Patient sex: M
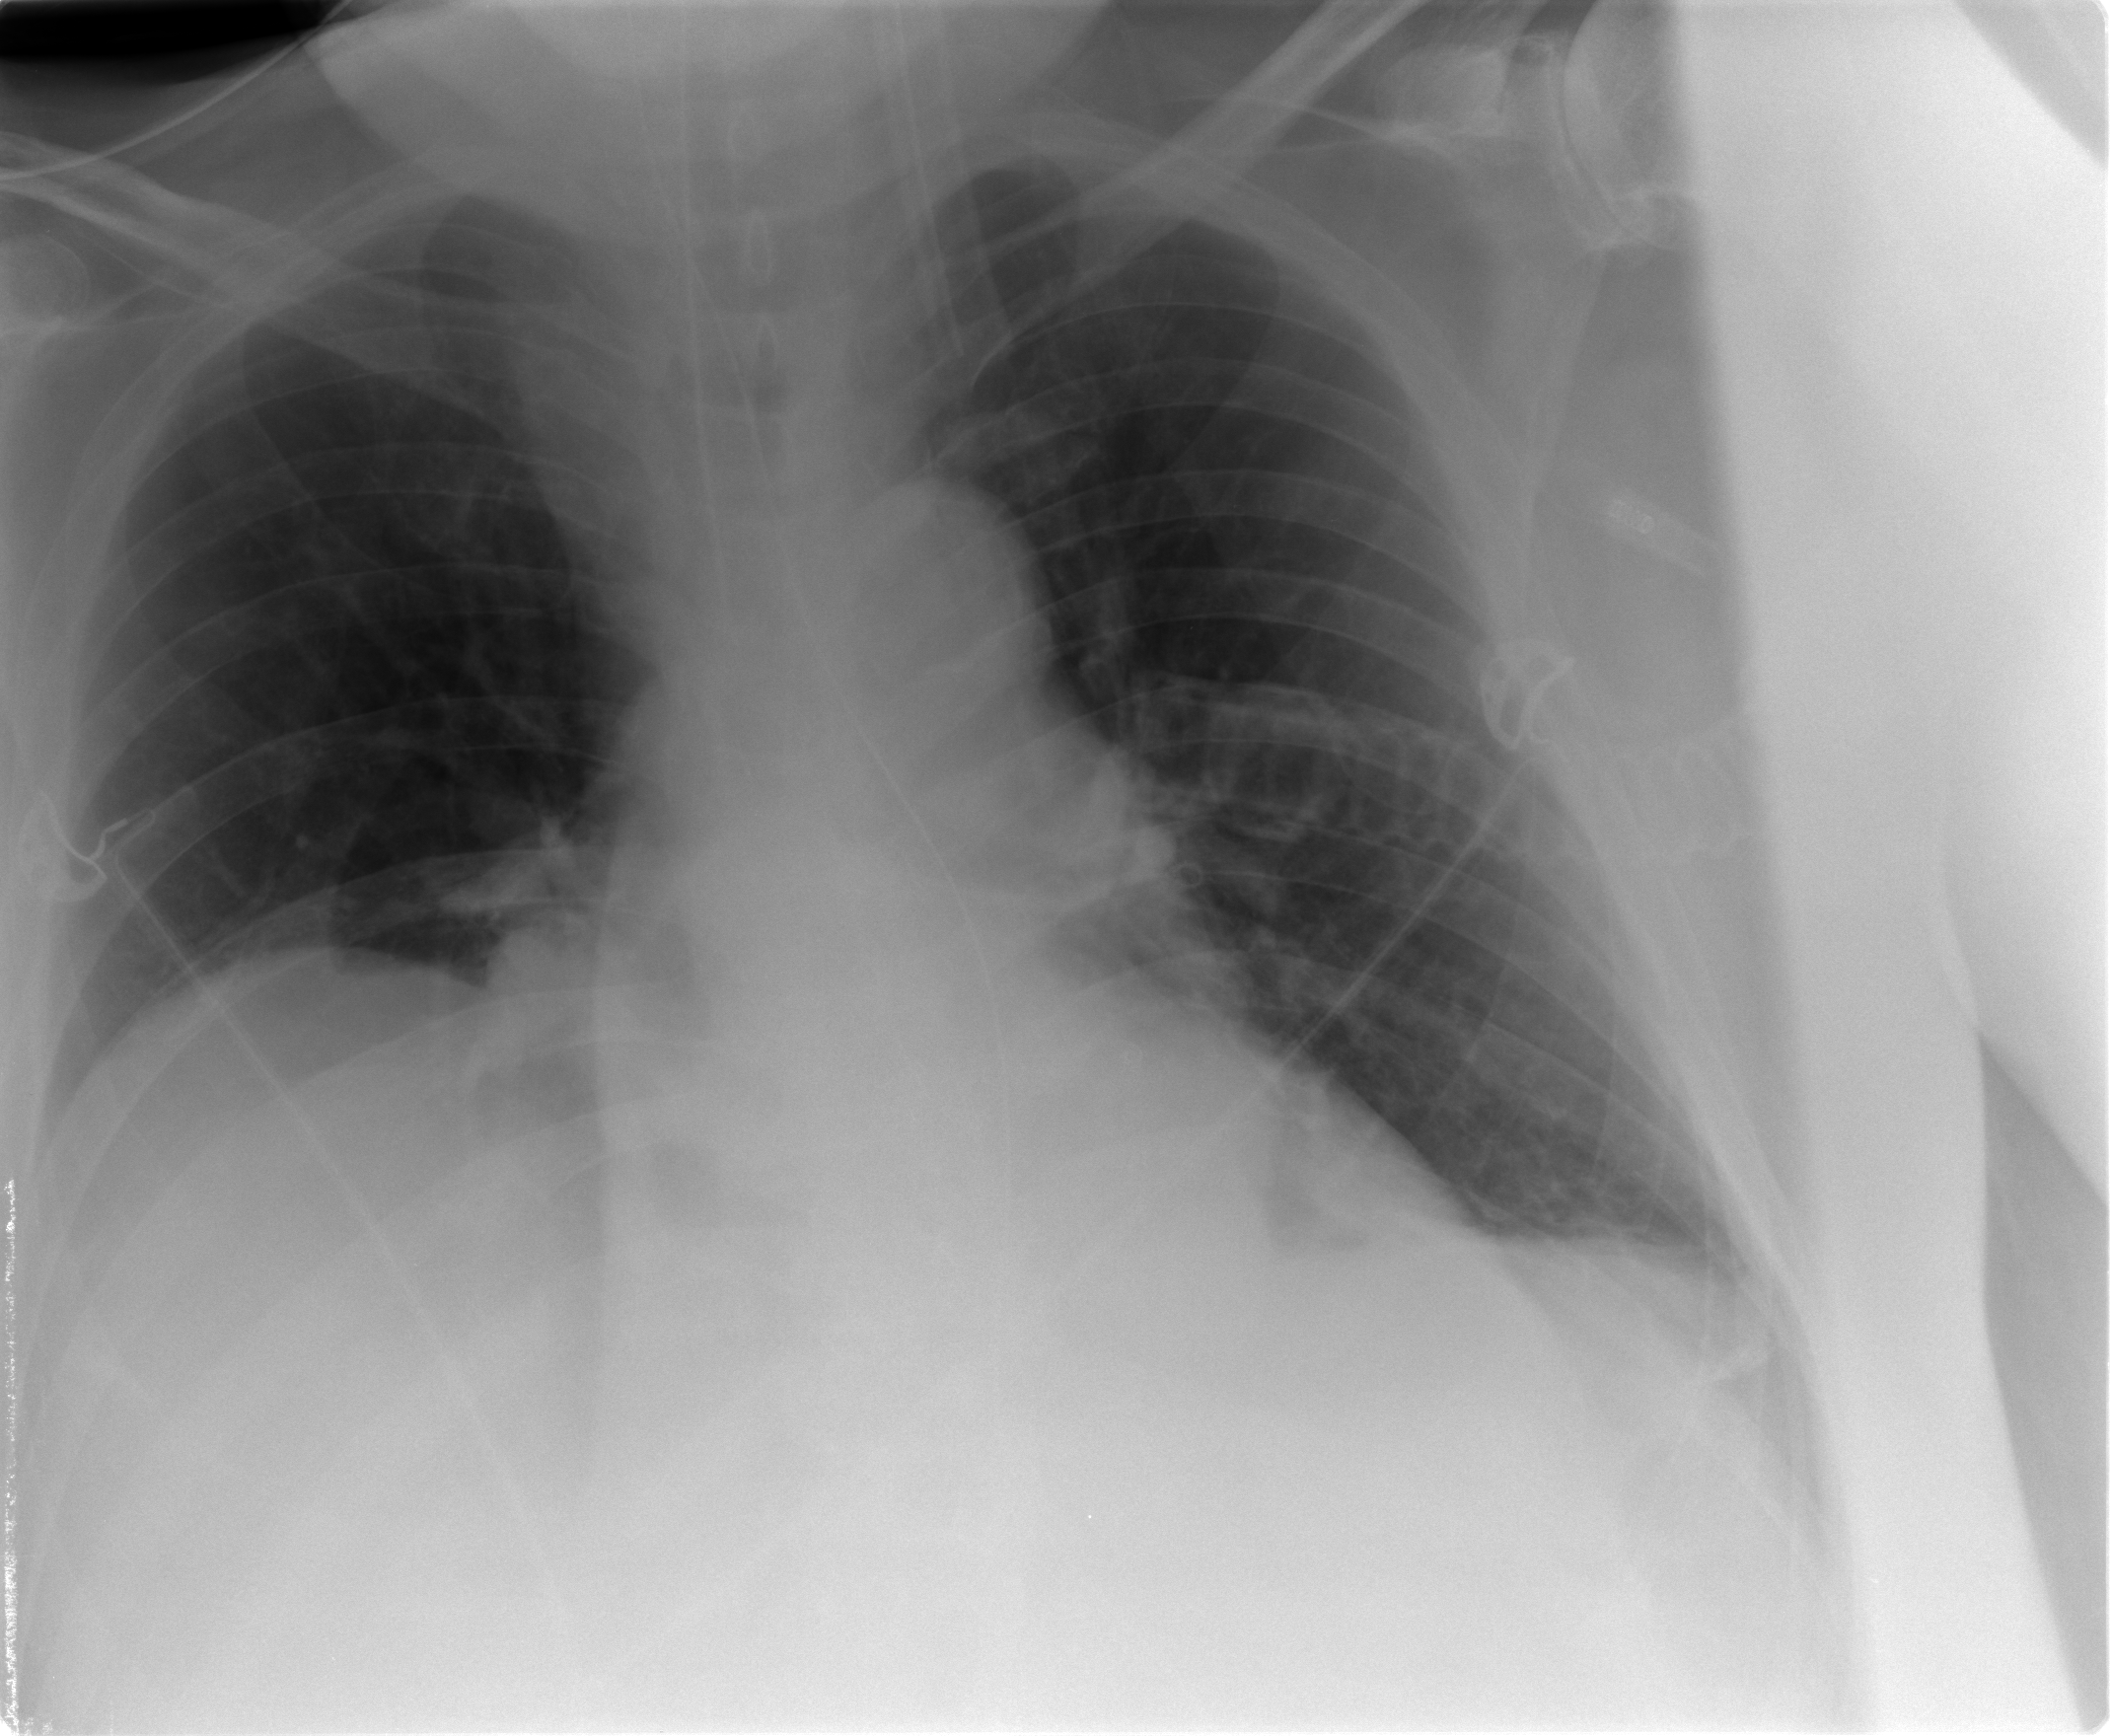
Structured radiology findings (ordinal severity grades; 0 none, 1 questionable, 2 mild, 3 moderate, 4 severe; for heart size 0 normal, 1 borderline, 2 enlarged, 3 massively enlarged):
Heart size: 2
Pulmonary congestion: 1
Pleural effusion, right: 0
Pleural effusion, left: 1
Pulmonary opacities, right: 0
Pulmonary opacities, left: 0
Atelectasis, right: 1
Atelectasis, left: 1